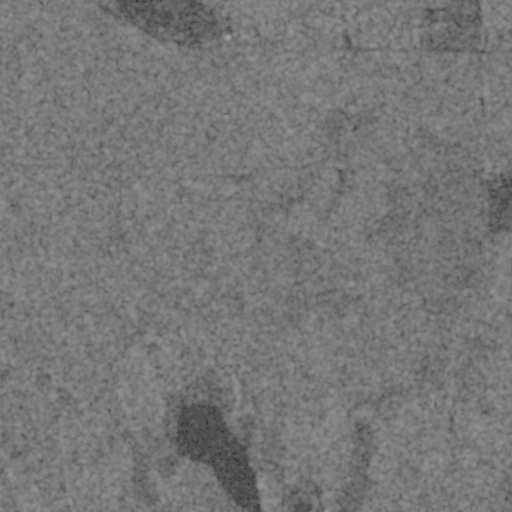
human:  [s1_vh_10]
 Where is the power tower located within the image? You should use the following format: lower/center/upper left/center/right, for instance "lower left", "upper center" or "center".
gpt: The power tower is located in the lower left of the image.
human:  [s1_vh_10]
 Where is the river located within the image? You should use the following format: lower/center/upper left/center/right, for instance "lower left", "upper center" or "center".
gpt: The river is located in the upper of the image.
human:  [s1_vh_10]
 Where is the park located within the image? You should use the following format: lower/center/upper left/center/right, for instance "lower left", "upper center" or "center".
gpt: There is no park in the image.

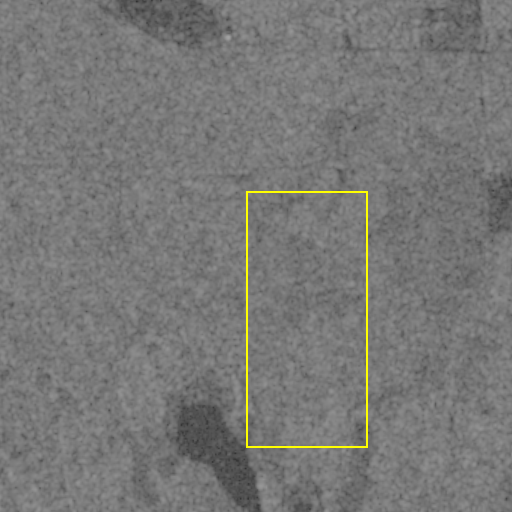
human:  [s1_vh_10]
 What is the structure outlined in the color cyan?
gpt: There is no cyan outline.
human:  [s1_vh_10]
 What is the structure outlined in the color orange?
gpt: There is no structure outlined in orange.